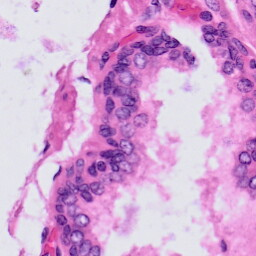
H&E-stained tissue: Prostate